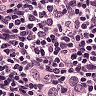
Metastatic tissue present: no